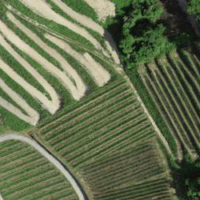
EUNIS habitat code: 40
Species observed at this site:
Artemisia vulgaris